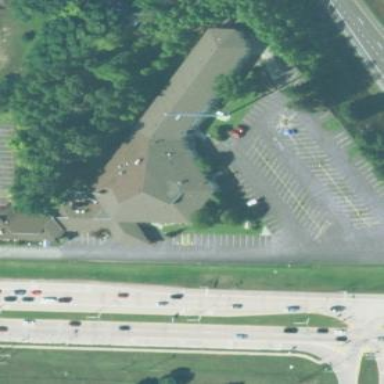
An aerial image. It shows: Motel building.